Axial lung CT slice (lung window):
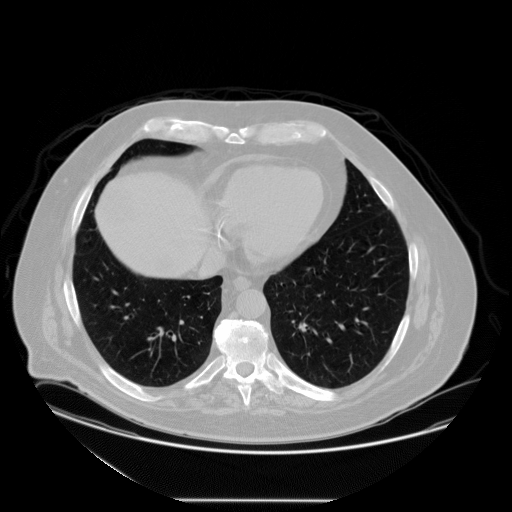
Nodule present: no